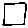
Label: square